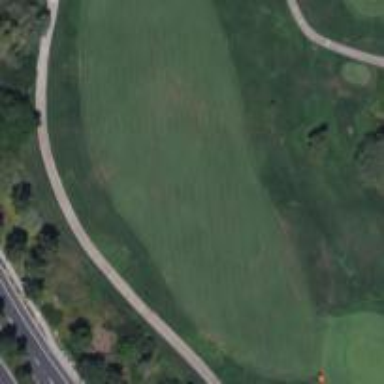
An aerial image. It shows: Golf hole.